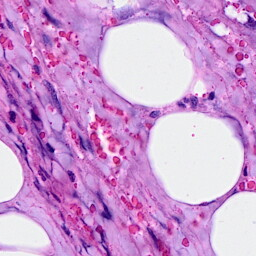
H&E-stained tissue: Breast